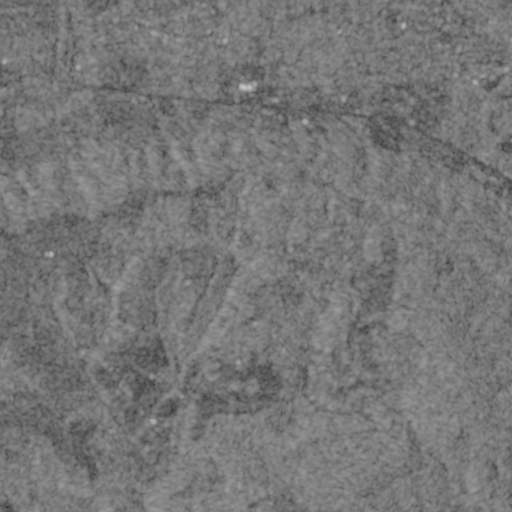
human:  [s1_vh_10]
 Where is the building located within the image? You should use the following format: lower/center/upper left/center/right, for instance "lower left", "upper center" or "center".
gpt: The building is located in the upper of the image.
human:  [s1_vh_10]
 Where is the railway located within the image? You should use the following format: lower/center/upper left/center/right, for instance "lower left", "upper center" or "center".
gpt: The railway is located in the lower left of the image.
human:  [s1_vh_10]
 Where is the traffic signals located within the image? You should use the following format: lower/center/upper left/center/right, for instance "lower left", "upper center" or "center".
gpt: The traffic signals is located in the upper right of the image.
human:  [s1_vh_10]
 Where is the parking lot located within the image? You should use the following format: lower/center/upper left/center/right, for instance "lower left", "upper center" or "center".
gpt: There is no parking lot in the image.

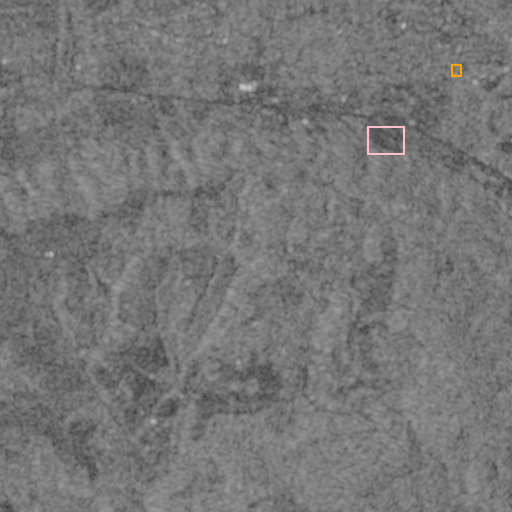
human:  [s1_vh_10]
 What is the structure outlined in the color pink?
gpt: The structure outlined in pink is a park.
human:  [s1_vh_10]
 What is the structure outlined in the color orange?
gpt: The structure outlined in orange is a building.
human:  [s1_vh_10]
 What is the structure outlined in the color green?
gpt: There is no green outline.